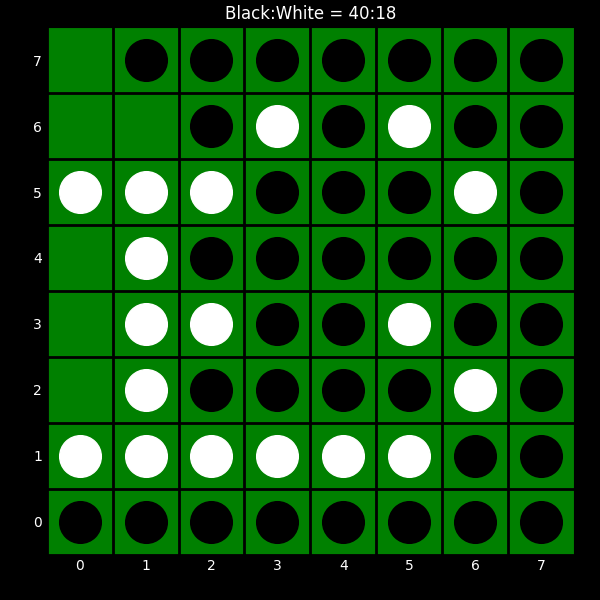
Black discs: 40
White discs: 18